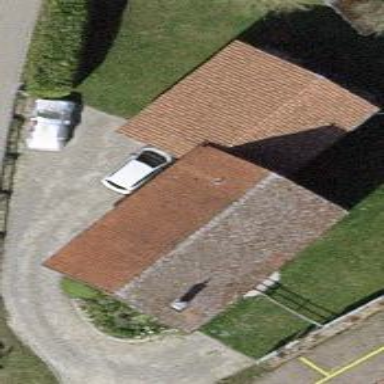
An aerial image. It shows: Simple house.